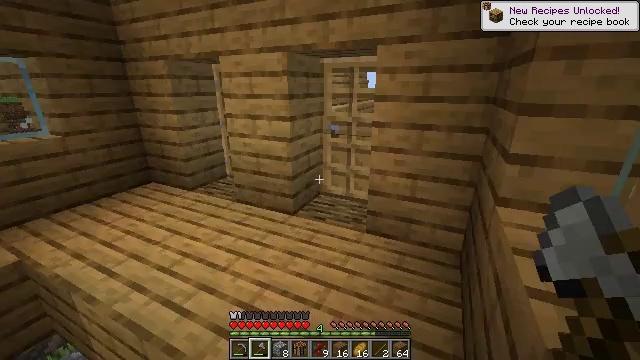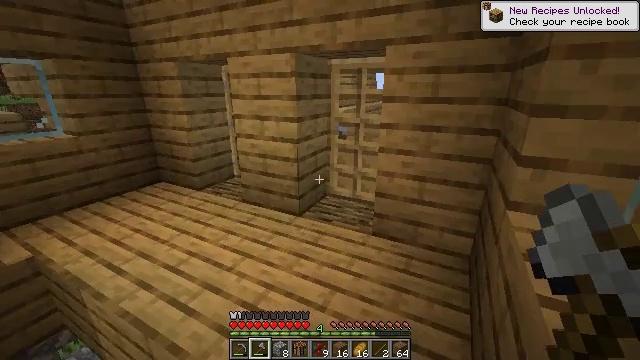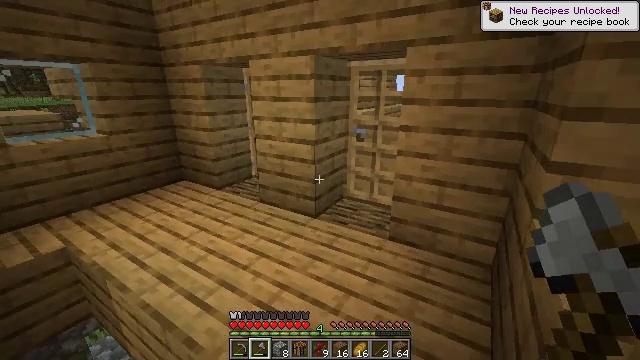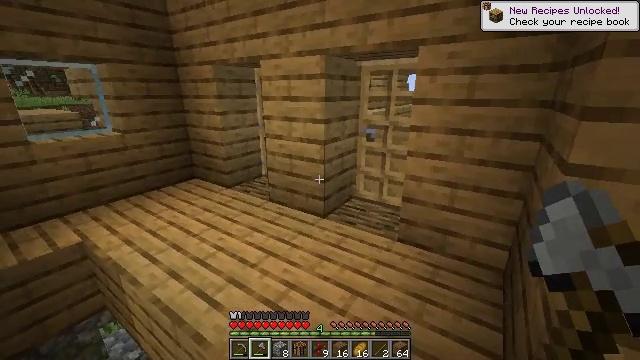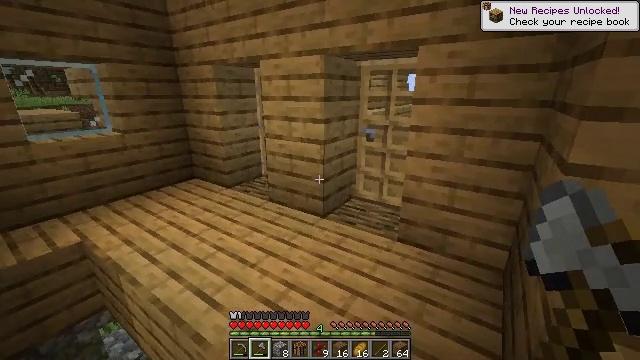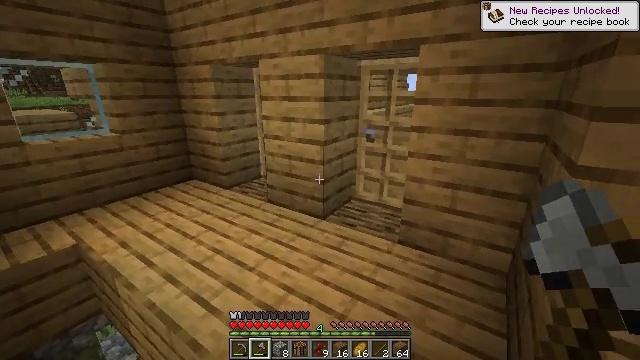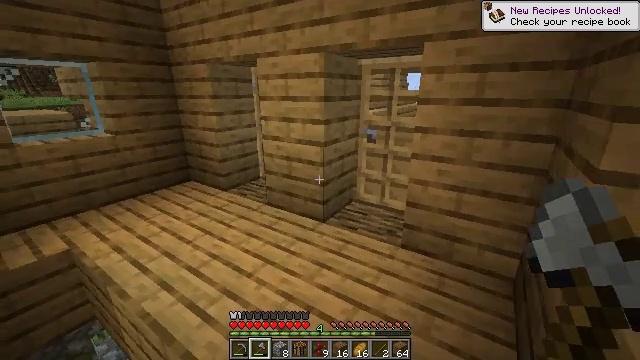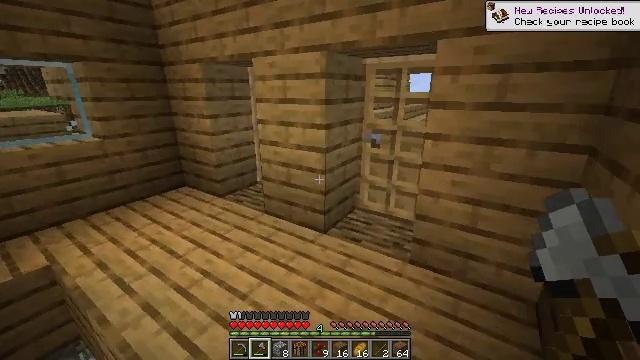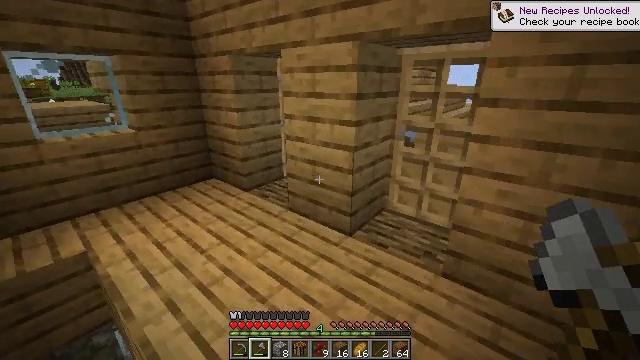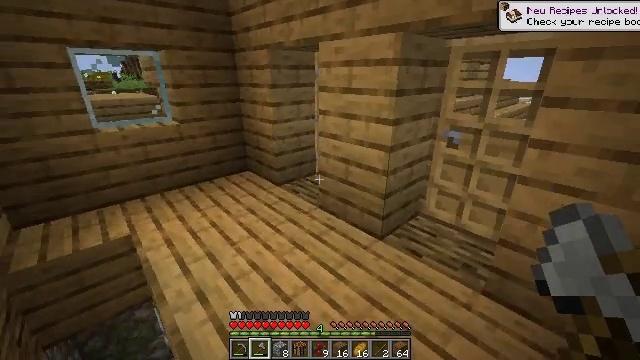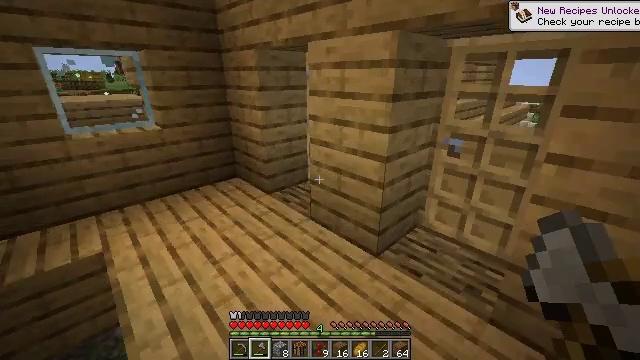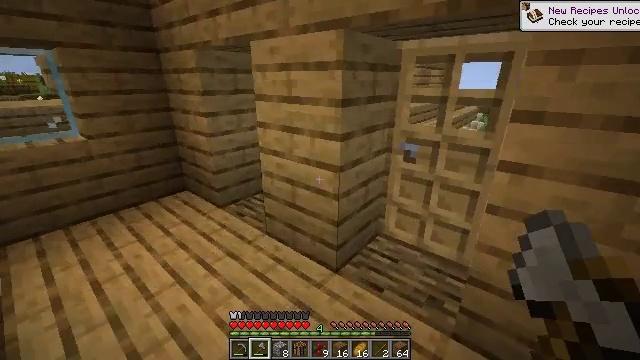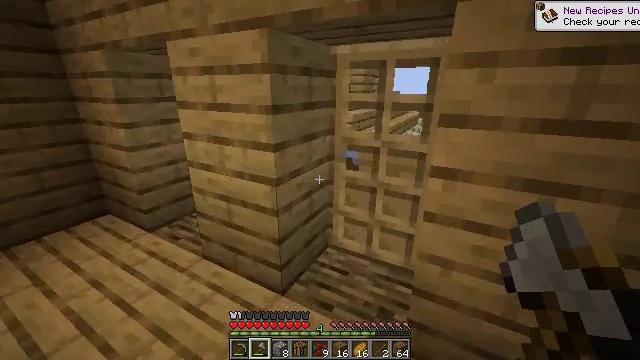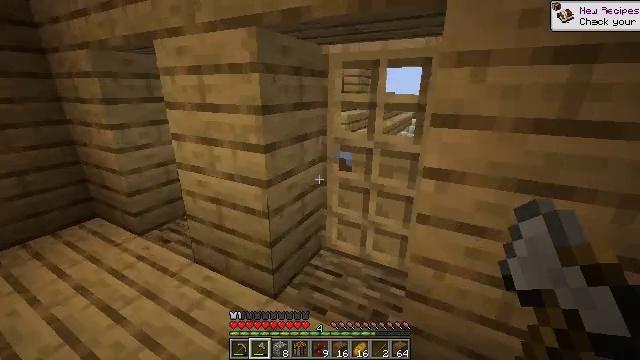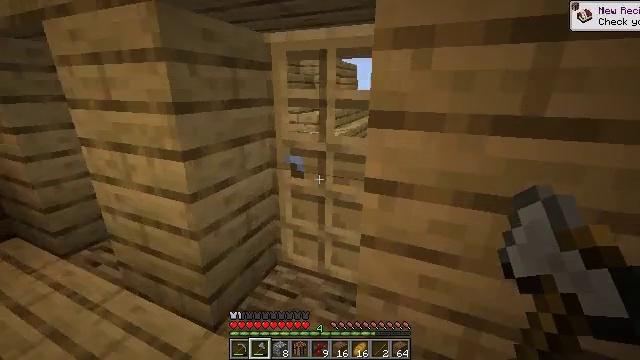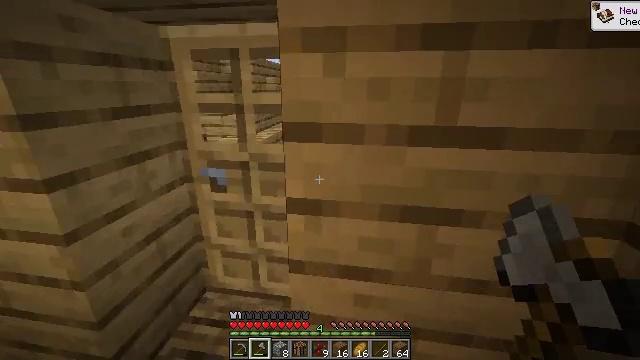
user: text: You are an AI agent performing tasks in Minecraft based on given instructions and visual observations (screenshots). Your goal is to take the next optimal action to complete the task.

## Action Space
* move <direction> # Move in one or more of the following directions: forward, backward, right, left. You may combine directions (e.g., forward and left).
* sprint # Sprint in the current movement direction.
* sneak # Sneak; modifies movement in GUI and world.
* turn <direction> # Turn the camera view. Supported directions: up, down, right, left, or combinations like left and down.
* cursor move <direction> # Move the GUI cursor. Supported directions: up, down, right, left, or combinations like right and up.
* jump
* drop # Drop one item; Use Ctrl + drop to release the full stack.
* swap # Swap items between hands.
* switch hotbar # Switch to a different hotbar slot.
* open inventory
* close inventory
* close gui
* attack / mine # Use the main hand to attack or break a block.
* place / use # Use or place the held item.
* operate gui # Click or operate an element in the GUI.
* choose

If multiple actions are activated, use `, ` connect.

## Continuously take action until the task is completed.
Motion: motion action
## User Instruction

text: Collect a hay block for crafting.
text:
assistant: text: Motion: turn left
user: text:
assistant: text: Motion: turn left
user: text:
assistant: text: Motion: turn left
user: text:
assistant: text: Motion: no_op
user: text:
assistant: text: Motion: move forward
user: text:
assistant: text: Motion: move forward
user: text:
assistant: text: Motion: move forward
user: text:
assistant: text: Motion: move forward, turn left and down
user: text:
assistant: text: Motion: move forward, turn left and down
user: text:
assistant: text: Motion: move forward and move right
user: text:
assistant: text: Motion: move forward and move right, turn right
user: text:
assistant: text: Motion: move forward and move right, turn right and up
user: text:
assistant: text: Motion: move forward and move right, turn right
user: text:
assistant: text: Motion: move forward and move right, turn right
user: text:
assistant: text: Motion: move forward, turn right
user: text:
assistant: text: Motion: move forward, turn right
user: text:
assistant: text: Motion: move forward
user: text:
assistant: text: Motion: move forward
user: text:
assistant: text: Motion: move forward
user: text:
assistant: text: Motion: move forward, use / place
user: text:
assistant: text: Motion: move forward, use / place
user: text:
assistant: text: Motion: move forward, use / place
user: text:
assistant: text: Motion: move forward, turn left and down
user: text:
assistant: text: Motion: move forward, turn left and down
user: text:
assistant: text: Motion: move forward and move left, turn left
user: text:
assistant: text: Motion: move forward and move left
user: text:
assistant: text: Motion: move forward and move left, use / place
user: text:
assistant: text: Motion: move forward, use / place
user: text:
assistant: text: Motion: move forward, use / place
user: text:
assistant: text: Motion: move forward